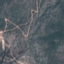
Land use / land cover: HerbaceousVegetation